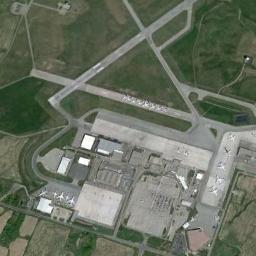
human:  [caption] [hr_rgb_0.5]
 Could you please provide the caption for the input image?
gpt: Most of the buildings at this airport have gray roofs .

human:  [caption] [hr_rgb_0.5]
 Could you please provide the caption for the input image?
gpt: An airport with some staggered runways and buildings on the lawn while some planes parked on the airport and some planes one after another on a runway .

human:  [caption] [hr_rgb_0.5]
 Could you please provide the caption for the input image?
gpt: There are several planes on the tarmac with several runways in the airport .

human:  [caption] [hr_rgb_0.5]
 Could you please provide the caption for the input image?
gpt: A complex airport with many runways and buildings is next to a brown and green farmland .

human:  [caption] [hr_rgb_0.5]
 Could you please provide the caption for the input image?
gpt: There are many buildings of different sizes and shapes at the airport .